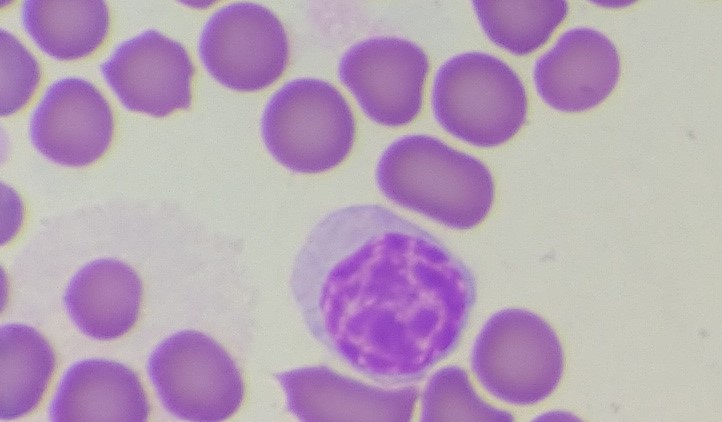
White blood cell type: Lymphocyte